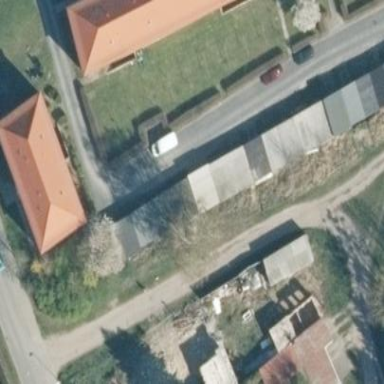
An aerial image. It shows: Group of garages.